Aerial crown-view tile of a tropical tree (Barro Colorado Island, Panama), acquired 20250512:
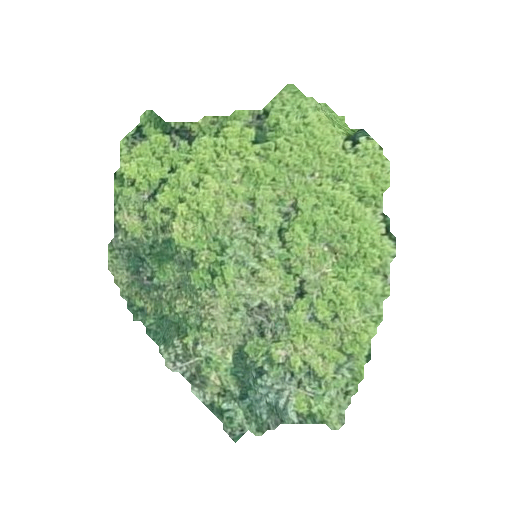
Species: Sloanea terniflora
GBIF accepted scientific name: Sloanea terniflora
Crown area: 108.693 m²